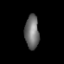
Tissue: lung
Cell type: Smooth muscle cells
Senescence score: 0.6535
Nuclear area (px): 472
Mean DAPI intensity: 110.667